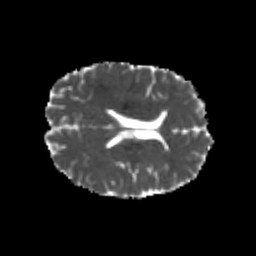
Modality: MD
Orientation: axial
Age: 23
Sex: male
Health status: healthy
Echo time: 0.074 s